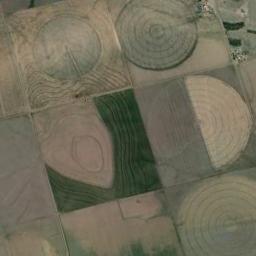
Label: circular_farmland